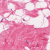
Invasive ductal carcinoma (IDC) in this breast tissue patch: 0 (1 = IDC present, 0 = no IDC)